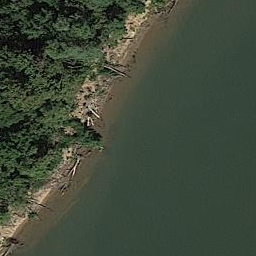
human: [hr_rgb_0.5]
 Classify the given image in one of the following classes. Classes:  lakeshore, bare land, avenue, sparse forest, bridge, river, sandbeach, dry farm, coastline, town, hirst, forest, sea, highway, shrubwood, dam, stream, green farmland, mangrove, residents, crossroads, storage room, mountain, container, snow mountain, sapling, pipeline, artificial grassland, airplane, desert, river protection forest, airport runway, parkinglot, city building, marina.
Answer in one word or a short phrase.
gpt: river protection forest